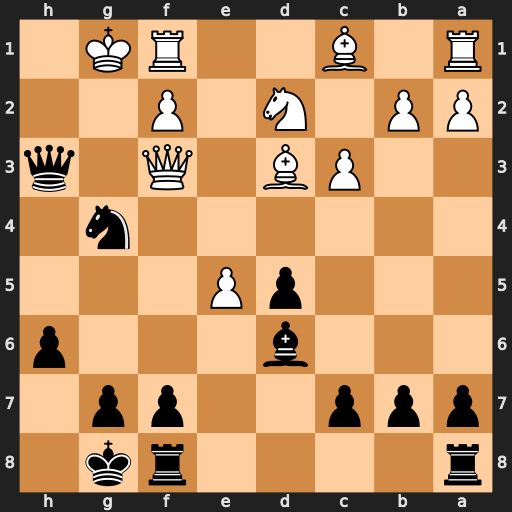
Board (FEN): r4rk1/ppp2pp1/3b3p/3pP3/6n1/2PB1Q1q/PP1N1P2/R1B2RK1
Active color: b
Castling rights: -
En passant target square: -
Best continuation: Qh2#